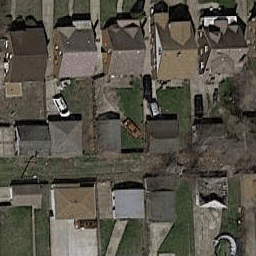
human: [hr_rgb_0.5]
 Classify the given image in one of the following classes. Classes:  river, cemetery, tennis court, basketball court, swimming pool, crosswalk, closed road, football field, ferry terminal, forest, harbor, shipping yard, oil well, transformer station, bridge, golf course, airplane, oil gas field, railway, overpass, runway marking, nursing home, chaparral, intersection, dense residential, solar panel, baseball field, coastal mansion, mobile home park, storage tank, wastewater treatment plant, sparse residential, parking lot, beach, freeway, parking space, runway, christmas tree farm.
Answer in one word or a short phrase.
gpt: dense residential